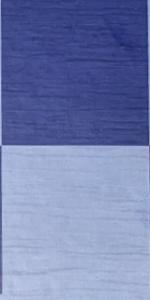
Label: Empty